Question: Can any one of you please explain me how the loop (For, While) loops works in here
'''
A B
Apple 13
Grape 5
Orange 16
'''
I have written this code, but it's not working here.
'''
Public Function SafeConvert(ByVal num As String) As String
Dim S as Integer
For i as Integer = 0 to 2
s += num
next
Return s
End Function
'''
Instead of adding each number, SSRS is adding only the last cell 16 * 3 times and showing incorrect result.
And can you please answer this question as well.
I have a matrix whose text box contains 3 values, how do I calculate the sum of all the values for 'Q27_A_1' if the value is less than 5?

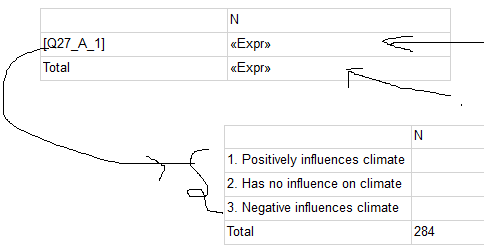
Answer: Yeah, I understand your point of Sum function to perform this operation. it would be very easy to achieve this by using Sum function. But i have a giant report with more than 5000 matrix boxes and i need to apply on it. So just wants to confirm if the custom codes works in here and whats wrong in this code of lines.
Public Function SafeConvert(ByVal num As String) As String
Dim S as Integer
For i as Integer = 0 to 2
s += num
next
Return s
End Function
What it is doing is just adding the last cell for 3 times. i want to add all the value of cell during runtime.